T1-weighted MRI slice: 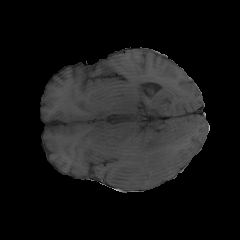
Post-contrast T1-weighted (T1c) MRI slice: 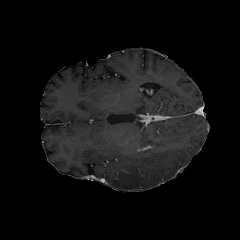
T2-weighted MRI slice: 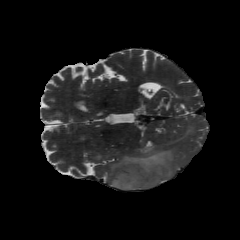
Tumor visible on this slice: yes